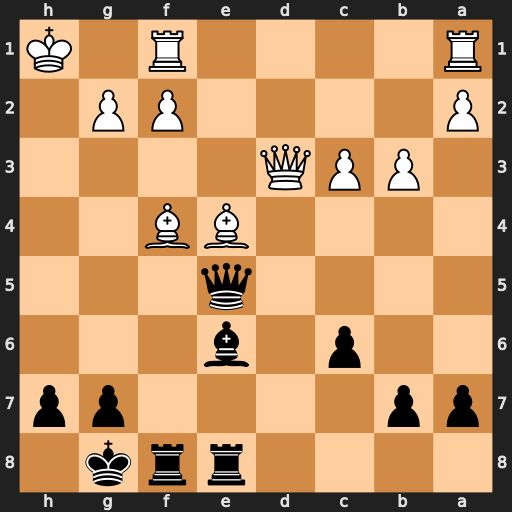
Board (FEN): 4rrk1/pp4pp/2p1b3/4q3/4BB2/1PPQ4/P4PP1/R4R1K
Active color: b
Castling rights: -
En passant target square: -
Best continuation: Rxf4 Bxh7+ Kh8 Kg1 Rh4 f4 Qc5+